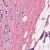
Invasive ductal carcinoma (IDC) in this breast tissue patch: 0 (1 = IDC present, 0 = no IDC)